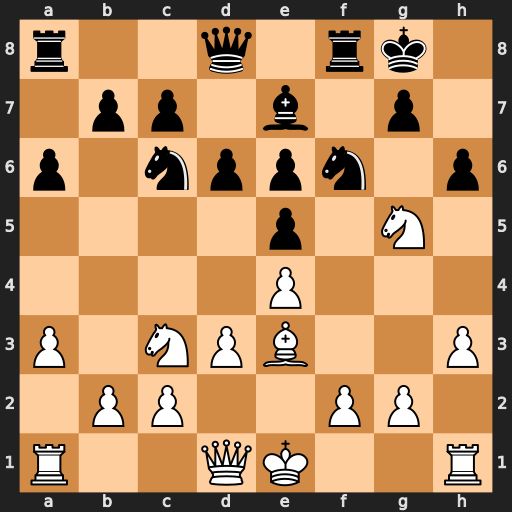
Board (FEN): r2q1rk1/1pp1b1p1/p1nppn1p/4p1N1/4P3/P1NPB2P/1PP2PP1/R2QK2R
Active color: w
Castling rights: KQ
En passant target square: -
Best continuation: Nxe6 Qd7 Nxf8